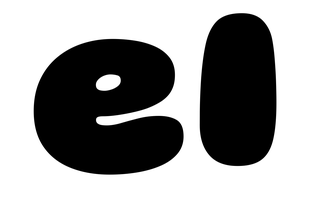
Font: Gluten_Black